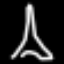
Label: The Eiffel Tower